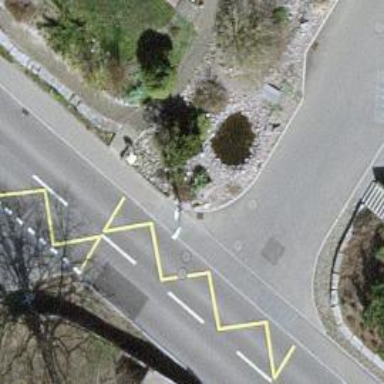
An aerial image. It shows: Bus stop along the road.